Question: Can someone tell me what is the best way to deal with angled background with full width?
I want to create something like this:

I tried with the ':after' selector but it's not working the way I want it to.
'''
.bg {
background: #000;
}
.bg:after {
content:"";
height: 469px;
background: url("http://i.imgur.com/SqqtkYk.png");
display: block;
}
'''
<URL>
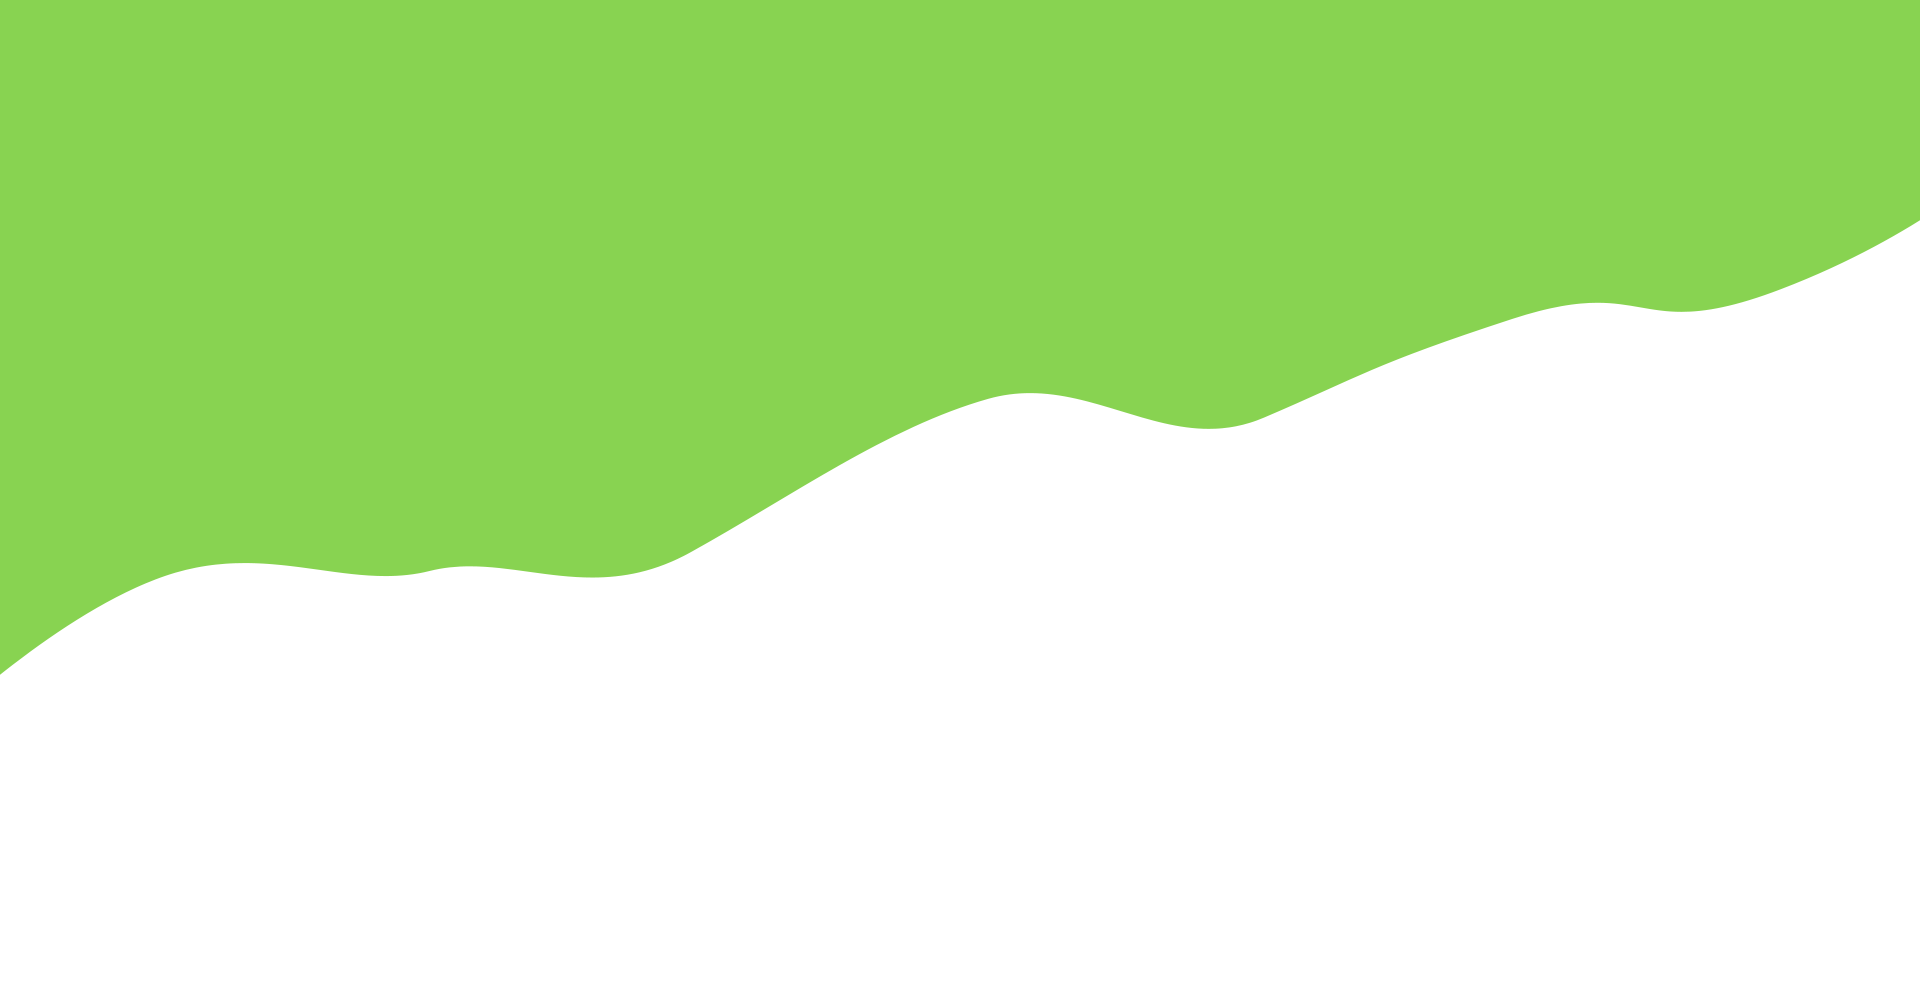
Answer: First you have to give 'body, html{margin:0;padding:0}' and give some 'position' with some 'width:100%'. SEE <URL>.
'''
body, html{margin:0; padding:0;}
.bg {
background: #000;
}
.bg:after {
content:"";
height: 469px;
position:absolute;
top:0;
left:0;
background: url("http://i.imgur.com/SqqtkYk.png");
display: block;
width:100%;
}
'''